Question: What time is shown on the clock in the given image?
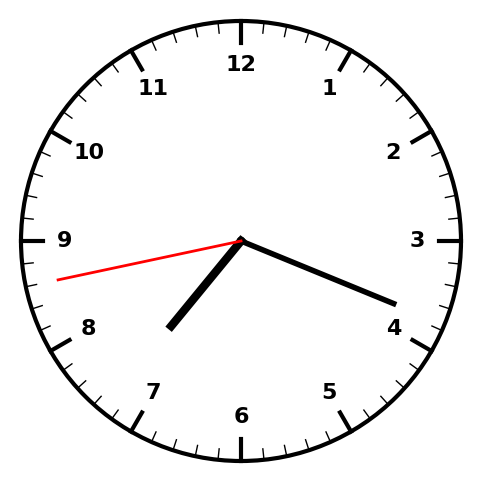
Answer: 07:18:43